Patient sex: M
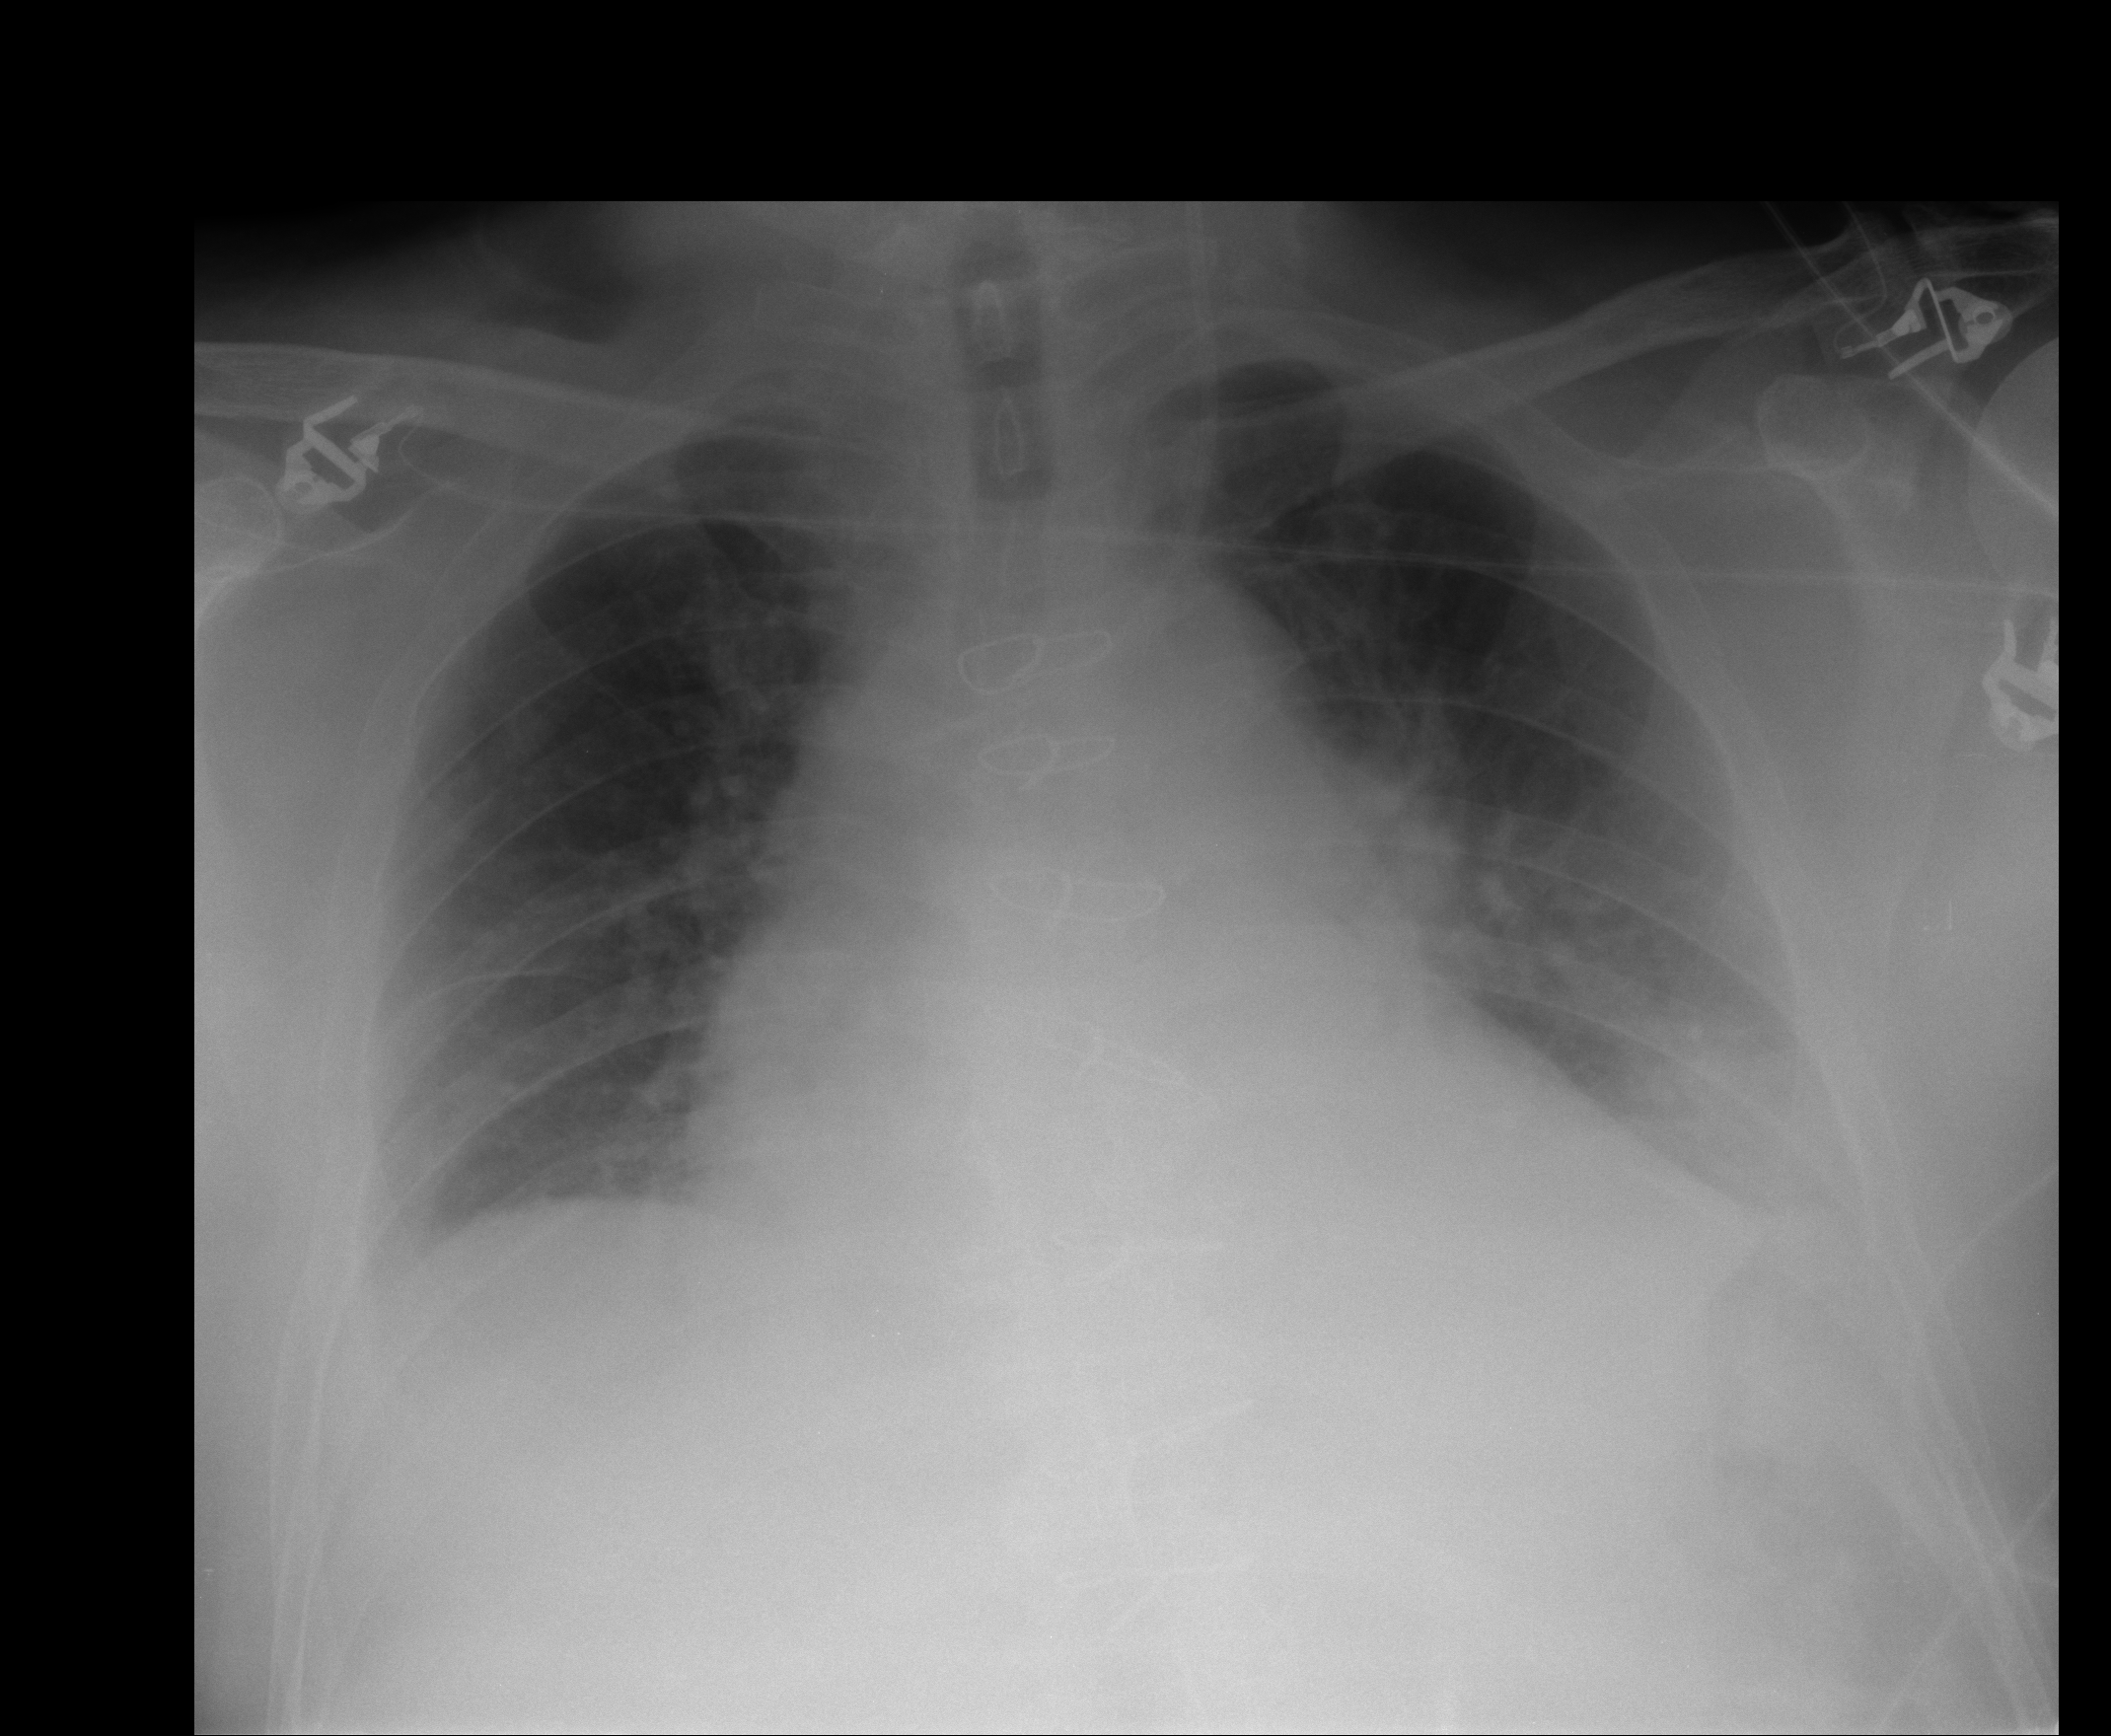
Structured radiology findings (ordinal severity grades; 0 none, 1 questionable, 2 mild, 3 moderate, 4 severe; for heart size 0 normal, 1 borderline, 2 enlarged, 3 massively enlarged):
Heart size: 2
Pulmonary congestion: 2
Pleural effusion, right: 1
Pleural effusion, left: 2
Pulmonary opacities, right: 0
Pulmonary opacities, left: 0
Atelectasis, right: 0
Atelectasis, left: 2